Question: So I set the setSize(500,500).. add some panels, the sum of panels Y is 500 like the JFrame but executing it shows an count Y of 525 am I missing something?
'''
JPanel panel = new JPanel();
panel.setLayout(null);
getContentPane().add(panel);
//--------------------
JPanel top_panel = new JPanel();
top_panel.setLayout(null);
top_panel.setBackground(Color.blue);
top_panel.setBounds(0, 0, 500, 40);
panel.add(top_panel);
//------------------------------
JPanel middle_panel = new JPanel();
middle_panel.setLayout(null);
middle_panel.setBackground(Color.yellow);
middle_panel.setBounds(0, 40, 500, 385);
panel.add(middle_panel);
//-----------------------------
JPanel bottom_panel = new JPanel();
bottom_panel.setLayout(null);
bottom_panel.setBackground(Color.black);
bottom_panel.setBounds(0, 425, 500, 75);
panel.add(bottom_panel);
setSize(500,500);
setDefaultCloseOperation(EXIT_ON_CLOSE);
setResizable(false);
setLocationRelativeTo(null);
'''
40+385+75 = 500 but to show all the panels i must
'''
setSize(500,525);
'''
then it fits
here's an image:

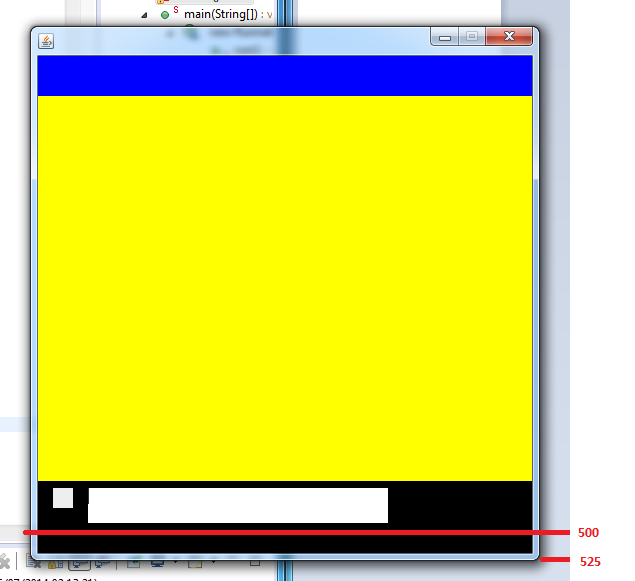
Answer: The frame size is the light blue rectangle outside bounds including the title bar. Your panels are appearing in the inner bounds which is frame size less than the frame border and frame title bar. Do you see how your marked space at the bottom is strangely the same height as the title bar?
After adding your panels/component to the frame and just before calling frame.setVisible(true), call frame.pack().
It would be also preferable if you embrace a layout manager (such as FlowLayout) and when necessary call setPreferredSize and let the layout manager do the layout. Normally one would call setPreferredSize over setBound, setSize, setMininumSize, setMaximumSize.
'''
import javax.swing.*;
import java.awt.*;
public class FrameSize {
private JFrame frame;
FrameSize create() {
frame = createFrame();
frame.getContentPane().add(createContent());
return this;
}
private JFrame createFrame() {
JFrame frame = new JFrame(getClass().getName());
frame.setDefaultCloseOperation(WindowConstants.EXIT_ON_CLOSE);
return frame;
}
void show() {
// frame.setSize(500, 500);
frame.setResizable(false);
frame.setLocationRelativeTo(null);
frame.pack();
frame.setVisible(true);
}
private Component createContent() {
JPanel panel = new JPanel(null);
JPanel topPanel = new JPanel(null);
topPanel.setBackground(Color.blue);
topPanel.setBounds(0, 0, 500, 40);
panel.add(topPanel);
JPanel middlePanel = new JPanel(null);
middlePanel.setBackground(Color.yellow);
middlePanel.setBounds(0, 40, 500, 385);
panel.add(middlePanel);
JPanel bottomPanel = new JPanel(null);
bottomPanel.setBackground(Color.black);
bottomPanel.setBounds(0, 425, 500, 75);
panel.add(bottomPanel);
panel.setPreferredSize(new Dimension(500, topPanel.getBounds().height + middlePanel.getBounds().height + bottomPanel.getBounds().height));
return panel;
}
public static void main(String[] args) {
SwingUtilities.invokeLater(new Runnable() {
@Override
public void run() {
new FrameSize().create().show();
}
});
}
}
'''